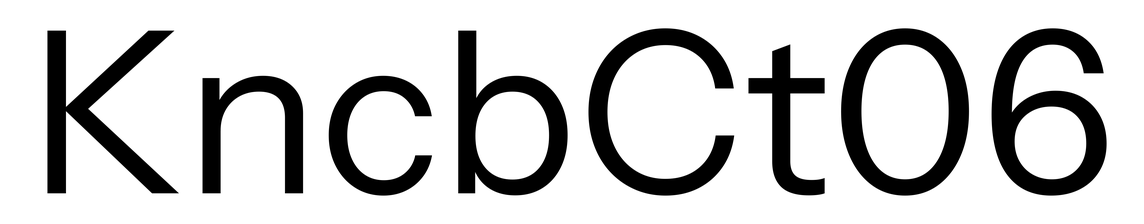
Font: InstrumentSans_Regular